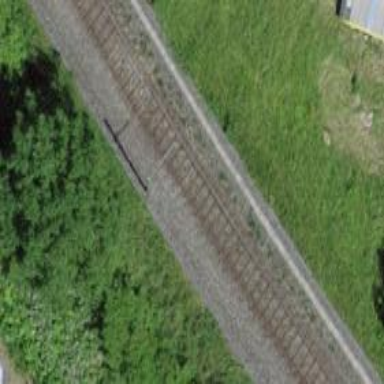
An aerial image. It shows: Electrified railway with contact line running along embankment.